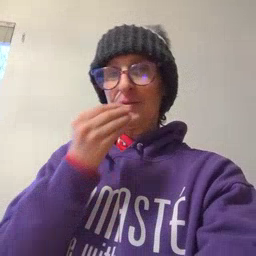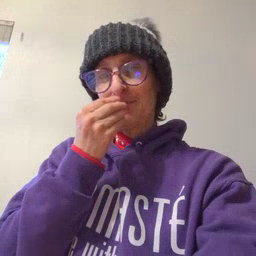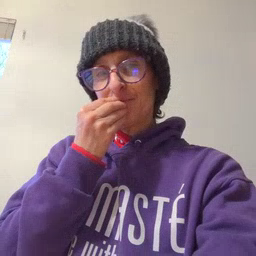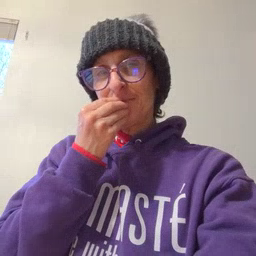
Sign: food